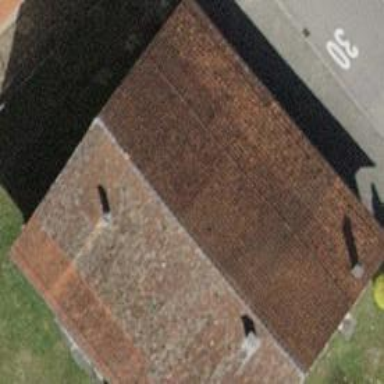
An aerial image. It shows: Building with tile roof.